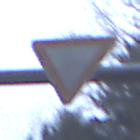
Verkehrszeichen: VorfahrtGewaehren
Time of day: MorningAfternoon
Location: Outdoor (Nature)
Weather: Overcast
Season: Winter
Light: Natural